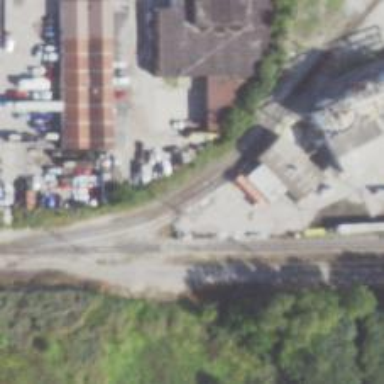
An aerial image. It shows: Railway spur service.